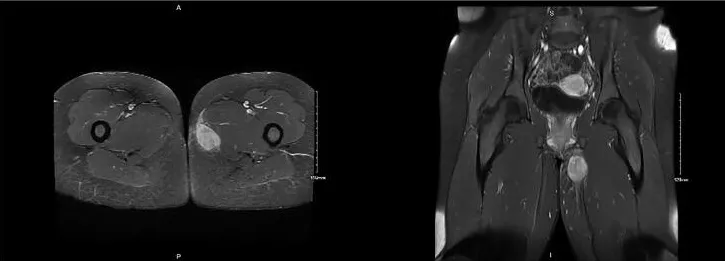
MRI demonstrating soft tissue mass measuring 4.8 x 2.7 x 4.0 cm extending into the left gracilis muscle.
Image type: radiology (mri)